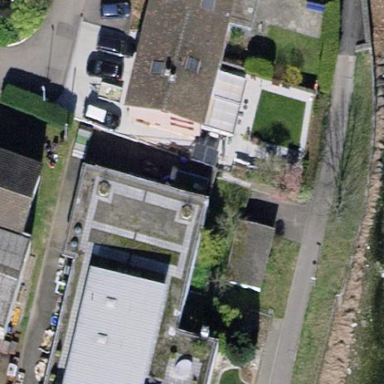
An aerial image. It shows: Residential building with roof made of roof tiles.